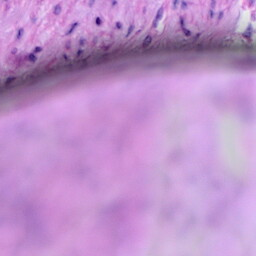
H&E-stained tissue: Cervix